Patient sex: M
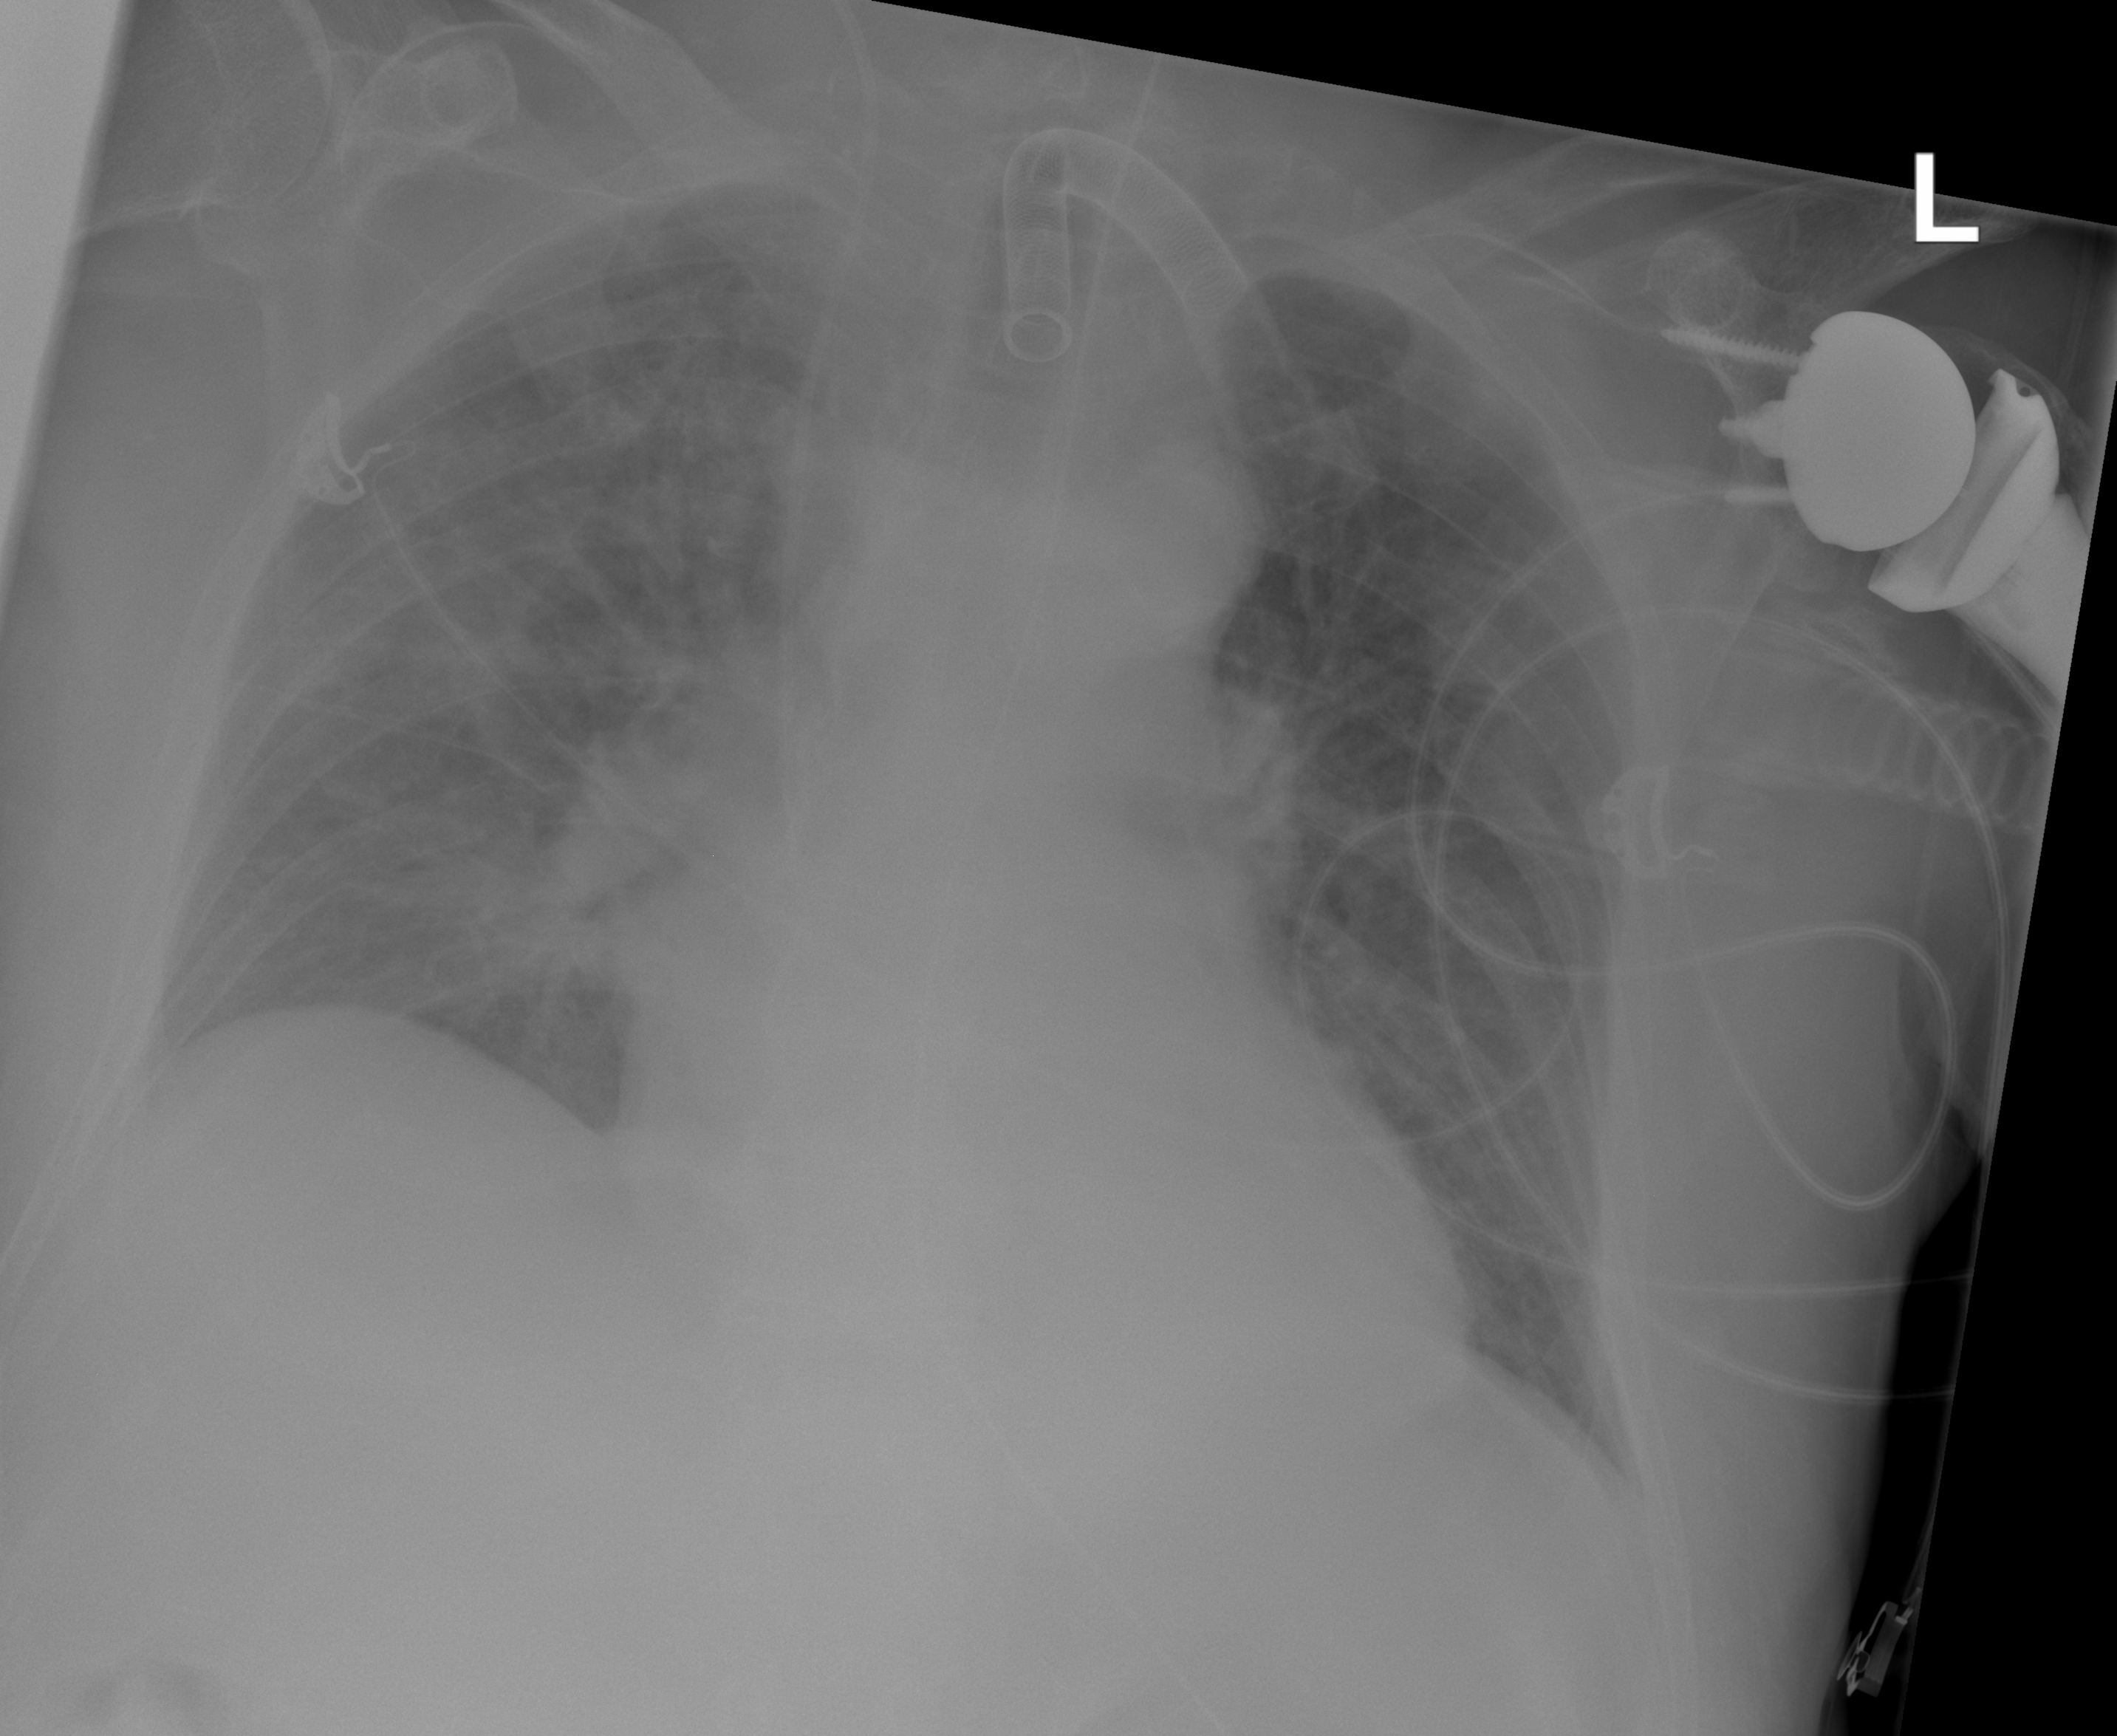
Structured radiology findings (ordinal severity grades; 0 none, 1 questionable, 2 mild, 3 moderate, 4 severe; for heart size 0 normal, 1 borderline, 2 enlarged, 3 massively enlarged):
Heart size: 2
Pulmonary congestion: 0
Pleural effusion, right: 0
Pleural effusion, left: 0
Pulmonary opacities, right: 2
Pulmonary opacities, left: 0
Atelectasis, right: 2
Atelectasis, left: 0